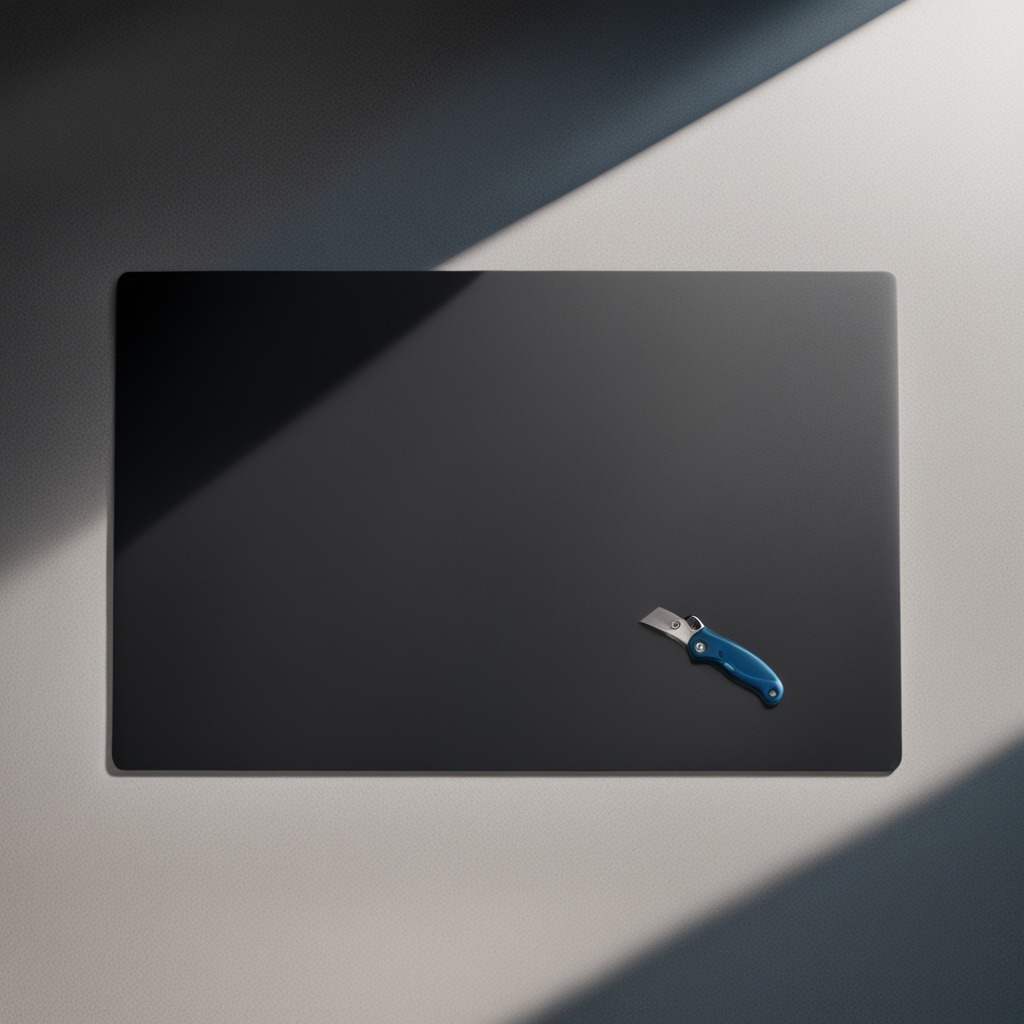
A utility knife lying on the clean granite tabletop covered with a black rubber mat inside a workshop under bright overhead lighting crisp shadows high clarity worn but beneath the mat